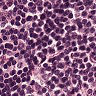
Metastatic tissue present: no